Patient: sex M, age 78
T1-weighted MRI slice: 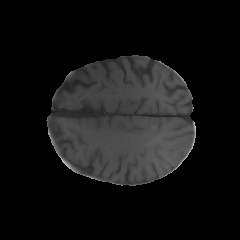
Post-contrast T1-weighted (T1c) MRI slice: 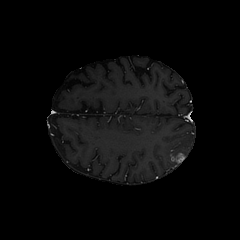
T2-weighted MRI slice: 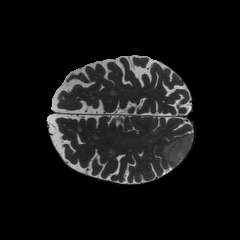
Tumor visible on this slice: yes
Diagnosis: Glioblastoma, IDH-wildtype
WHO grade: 4